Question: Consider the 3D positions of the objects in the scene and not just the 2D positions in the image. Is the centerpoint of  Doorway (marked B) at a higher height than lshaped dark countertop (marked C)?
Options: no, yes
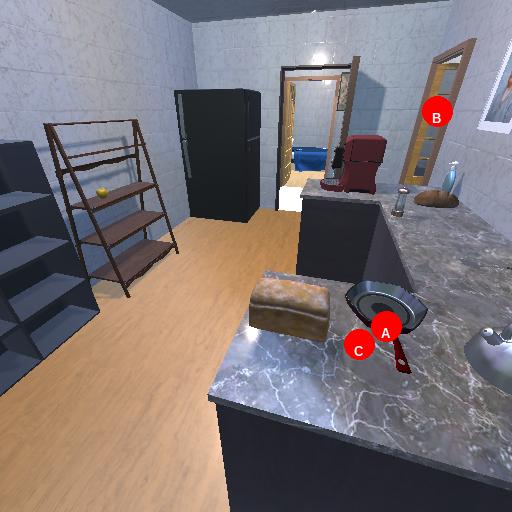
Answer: no